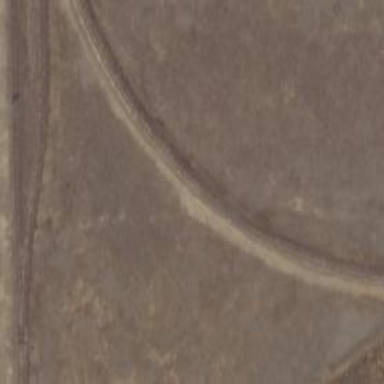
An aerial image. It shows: Disused railway spur service.